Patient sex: F
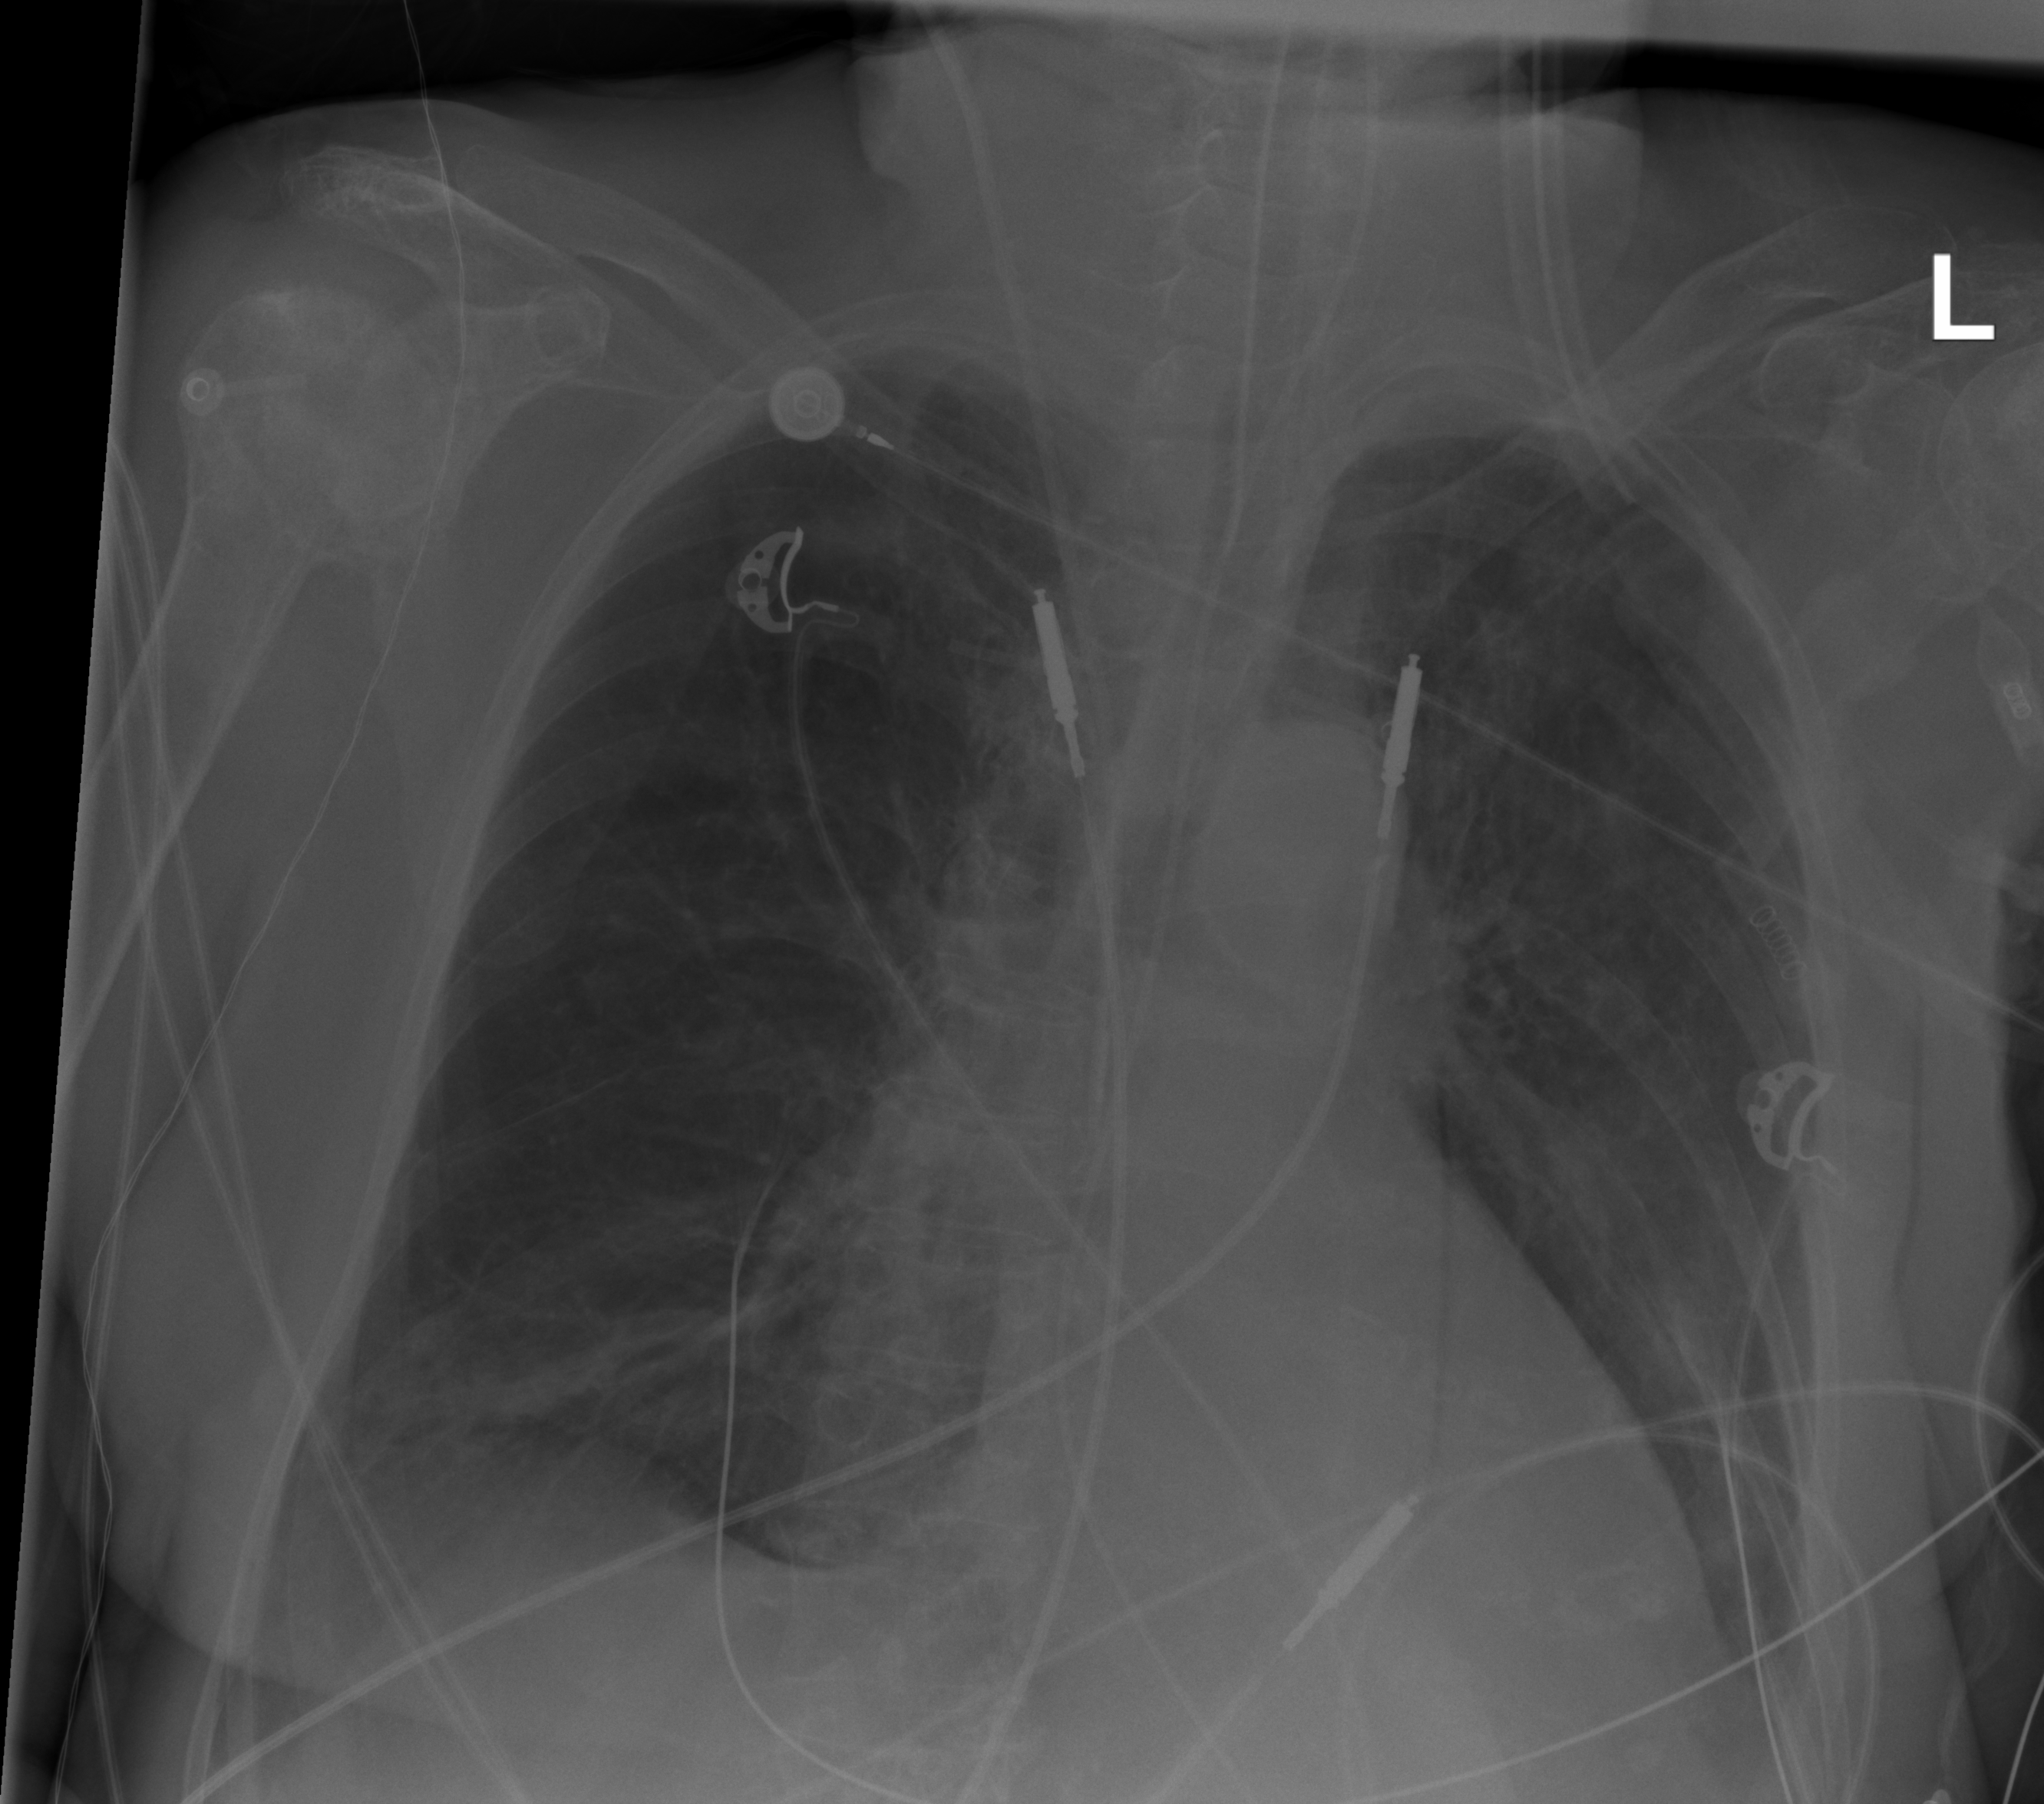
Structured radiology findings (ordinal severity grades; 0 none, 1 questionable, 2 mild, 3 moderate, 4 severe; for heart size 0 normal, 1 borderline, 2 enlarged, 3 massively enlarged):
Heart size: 2
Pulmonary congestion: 0
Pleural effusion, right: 2
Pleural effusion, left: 2
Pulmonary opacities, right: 2
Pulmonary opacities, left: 2
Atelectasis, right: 2
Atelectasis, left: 2